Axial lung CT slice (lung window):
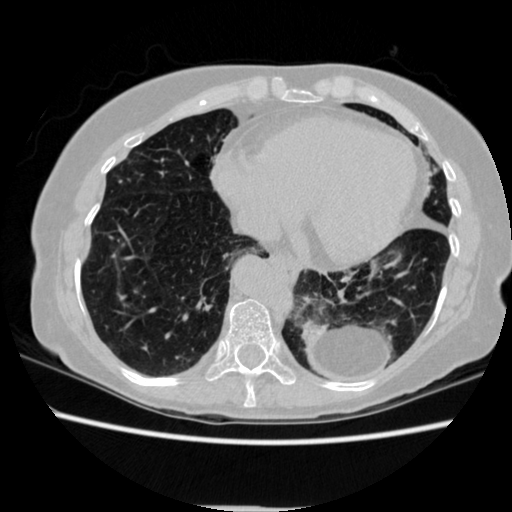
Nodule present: no